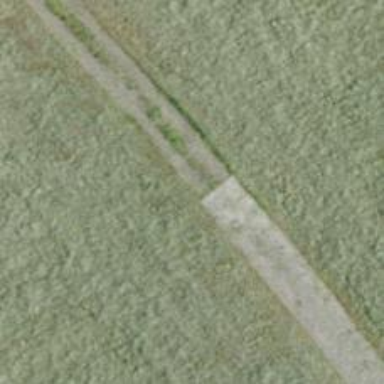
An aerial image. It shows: Track with grade3 tracktype.